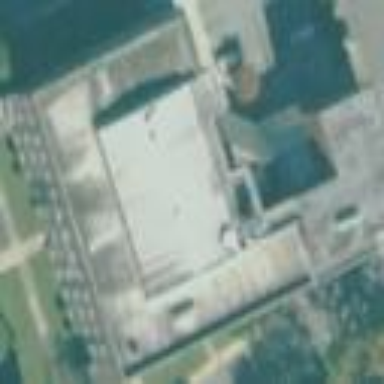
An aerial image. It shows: College building.